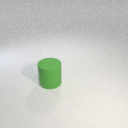
large green rubber cylinder